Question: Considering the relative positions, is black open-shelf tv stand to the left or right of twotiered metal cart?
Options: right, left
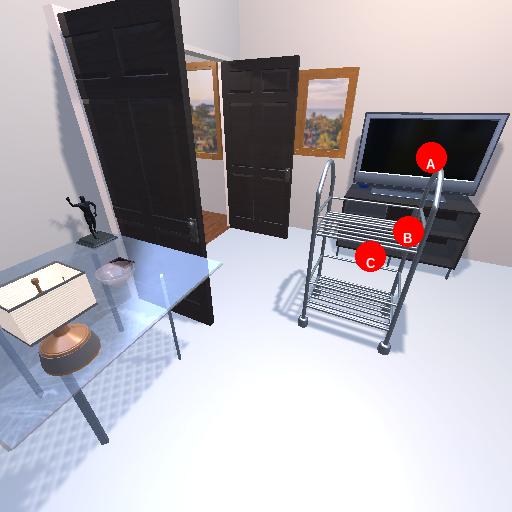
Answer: right